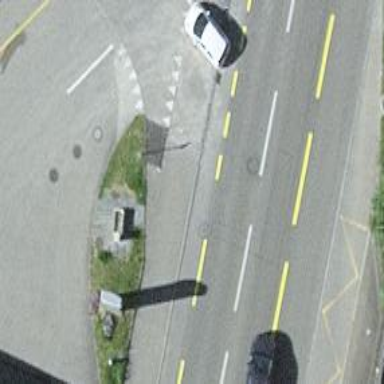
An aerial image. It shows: Public transport stop position.